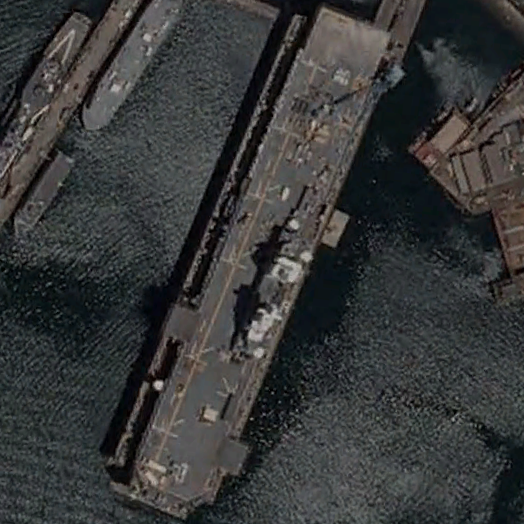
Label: assault